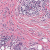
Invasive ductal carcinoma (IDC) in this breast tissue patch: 0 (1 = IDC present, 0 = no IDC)